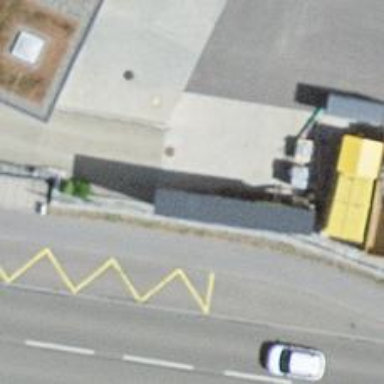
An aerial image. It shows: Post box is visible.